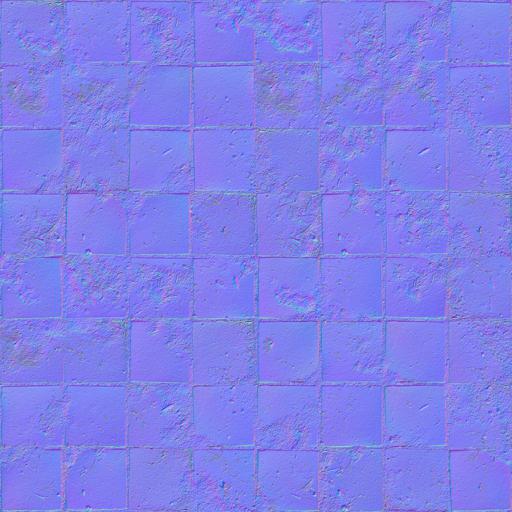
brown dirt dirty square tiled tiles yellow